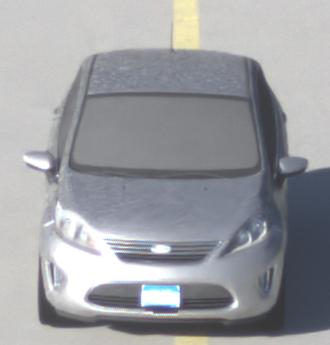
Make: Ford
Model: Fiesta
Detailed model: ’09 Sedan (seventh series)
Model produced from: 2010
Model produced until: 2017
Doors: 4
Color: white
Road condition: dry road
Daytime: sunrise or sunset
Contrast: medium contrast